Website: walmart
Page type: billing-address
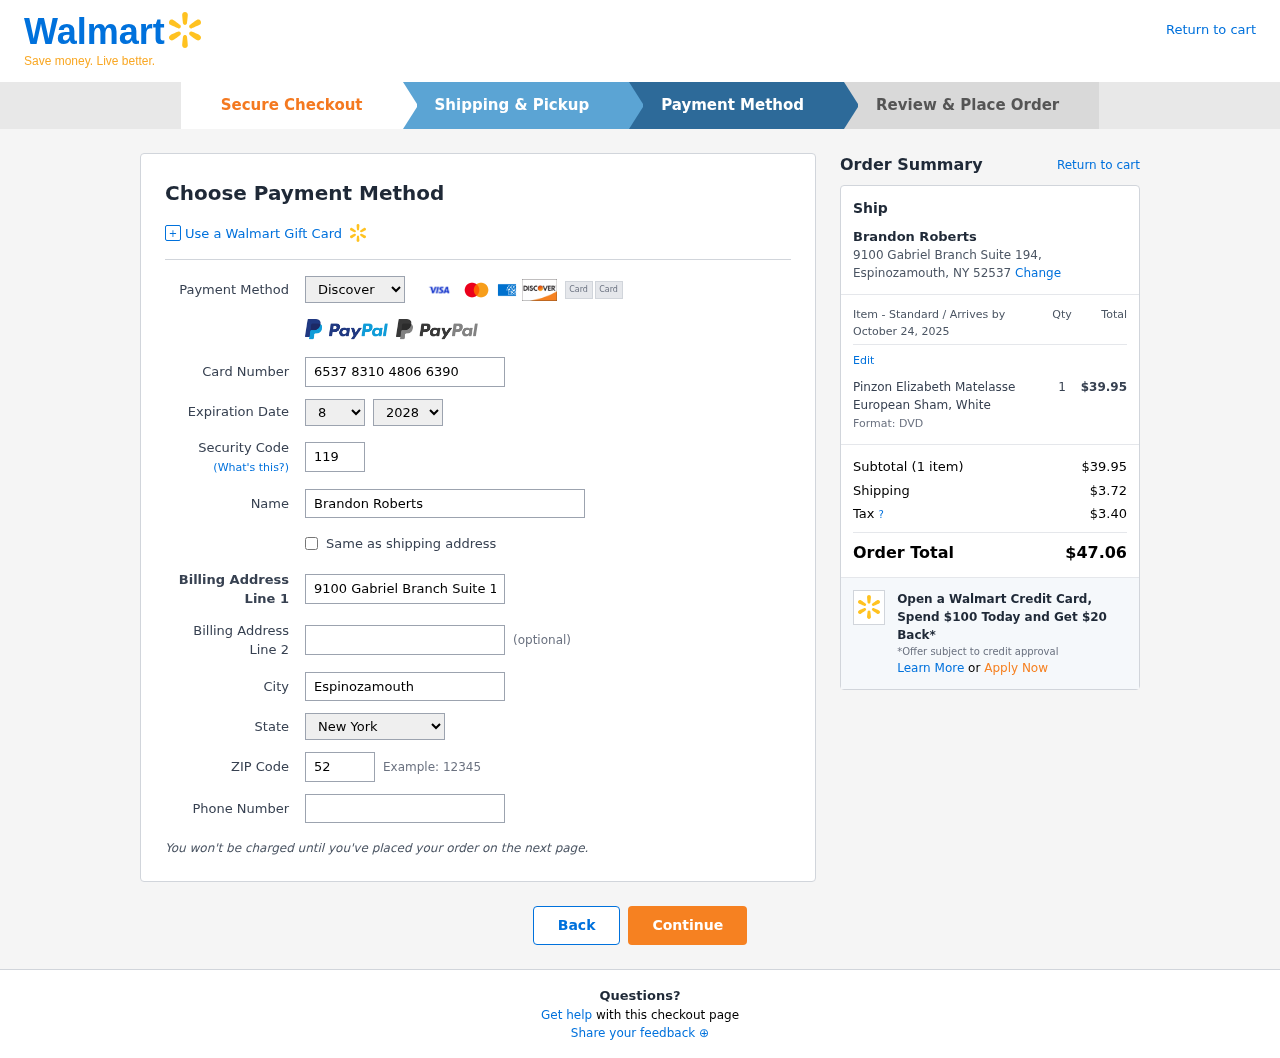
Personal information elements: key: PII_CARD_CVV
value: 119
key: PII_CARD_EXPIRY_MONTH
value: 08
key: PII_CARD_EXPIRY_YEAR
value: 28
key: PII_CARD_NUMBER
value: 6537 8310 4806 6390
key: PII_CARD_TYPE
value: Discover
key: PII_CITY
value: Espinozamouth
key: PII_CITY_STATE_ZIP
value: Espinozamouth, NY 52537
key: PII_FULLNAME
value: Brandon Roberts
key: PII_PHONE
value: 7108667334
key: PII_POSTCODE
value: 52537
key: PII_STATE
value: New York
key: PII_STREET
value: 9100 Gabriel Branch Suite 194
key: PII_FULLNAME2
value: Brandon Roberts
Product elements: key: PRODUCT1_NAME
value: Pinzon Elizabeth Matelasse European Sham, White
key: PRODUCT1_PRICE
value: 39.95
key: PRODUCT1_QUANTITY
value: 1
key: PRODUCT1_DESC
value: Format: DVD
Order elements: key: ORDER_DELIVERY_DATE
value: October 24, 2025
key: ORDER_NUM_ITEMS
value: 1
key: ORDER_SUBTOTAL
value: $39.95
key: ORDER_SHIPPING_COST
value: $3.72
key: ORDER_TAX
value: $3.40
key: ORDER_TOTAL
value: $47.06